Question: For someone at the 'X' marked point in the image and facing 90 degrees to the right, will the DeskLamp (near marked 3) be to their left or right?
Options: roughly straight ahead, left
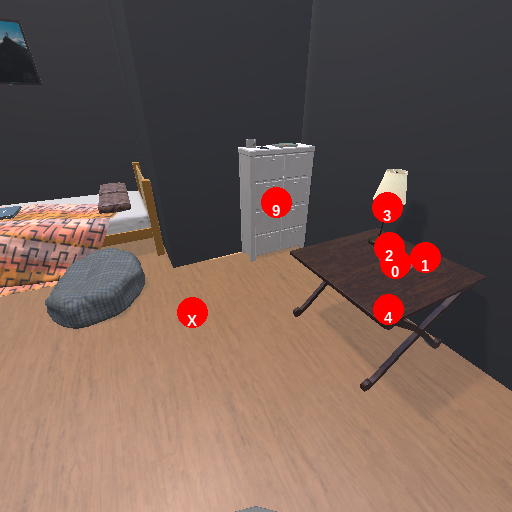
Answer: roughly straight ahead